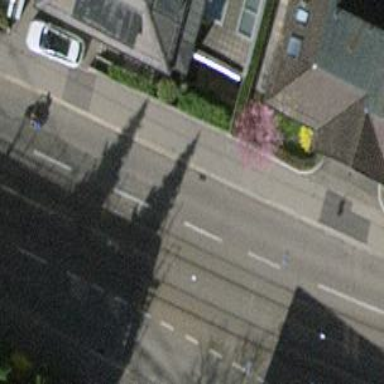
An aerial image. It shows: Tram stop for public transport.